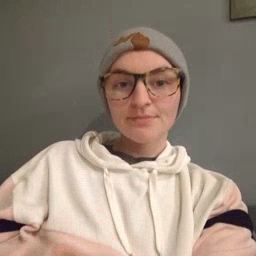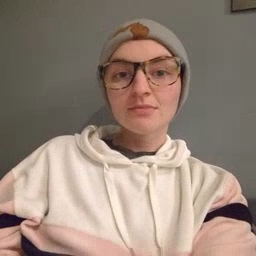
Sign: there